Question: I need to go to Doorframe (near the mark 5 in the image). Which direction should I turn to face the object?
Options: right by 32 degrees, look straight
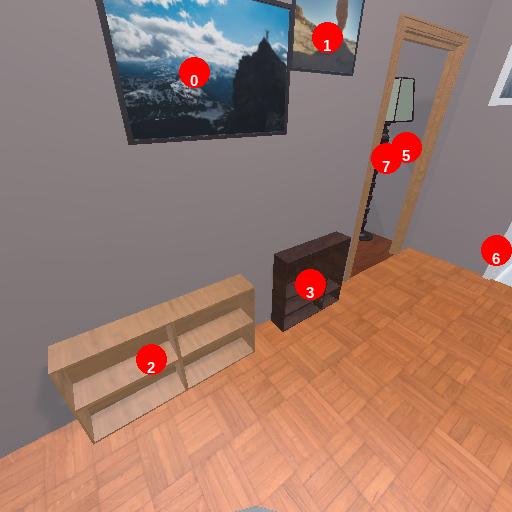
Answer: right by 32 degrees